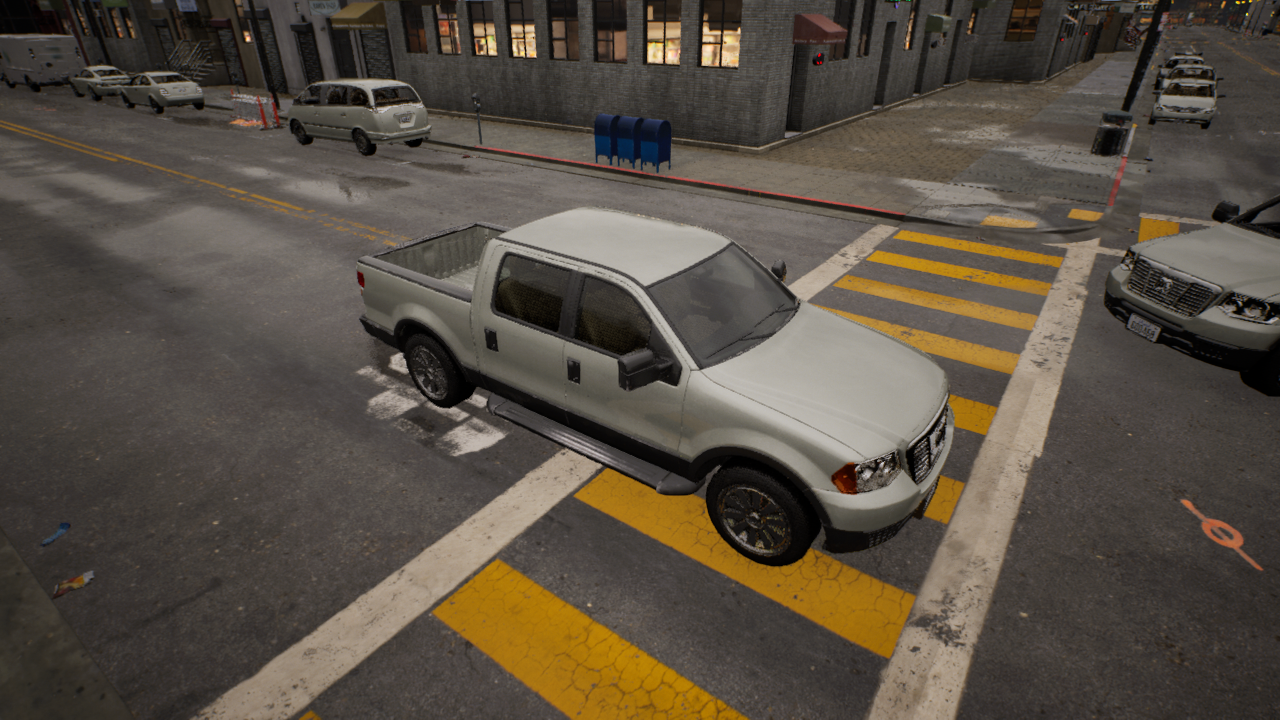
Venue: residential
Lighting: golden hour
Vehicle rig: pickup